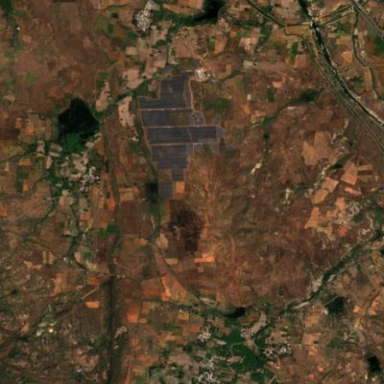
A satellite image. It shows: Industrial area with solar power plant utilizing photovoltaic panels to generate electricity.